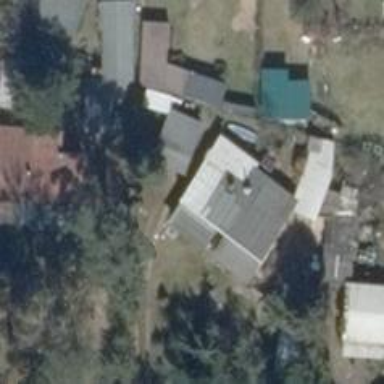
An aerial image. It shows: Bungalow.